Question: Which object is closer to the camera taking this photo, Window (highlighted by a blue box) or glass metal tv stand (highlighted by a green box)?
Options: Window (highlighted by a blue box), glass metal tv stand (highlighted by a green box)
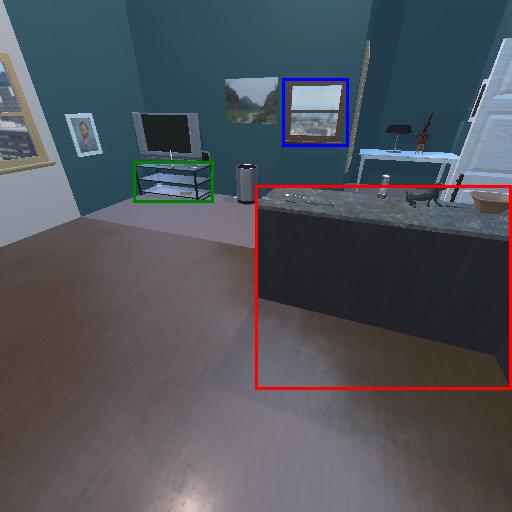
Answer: Window (highlighted by a blue box)